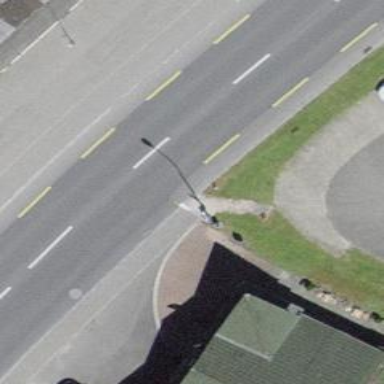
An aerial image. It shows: Bus stop with platform for public transport.